Interaction volume radius: 10 \u00c5
Interaction volume height: 15 \u00c5
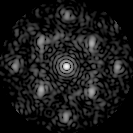
Disorder parameter: 0.4605